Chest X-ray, PA view. Patient: 32 years old, sex M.
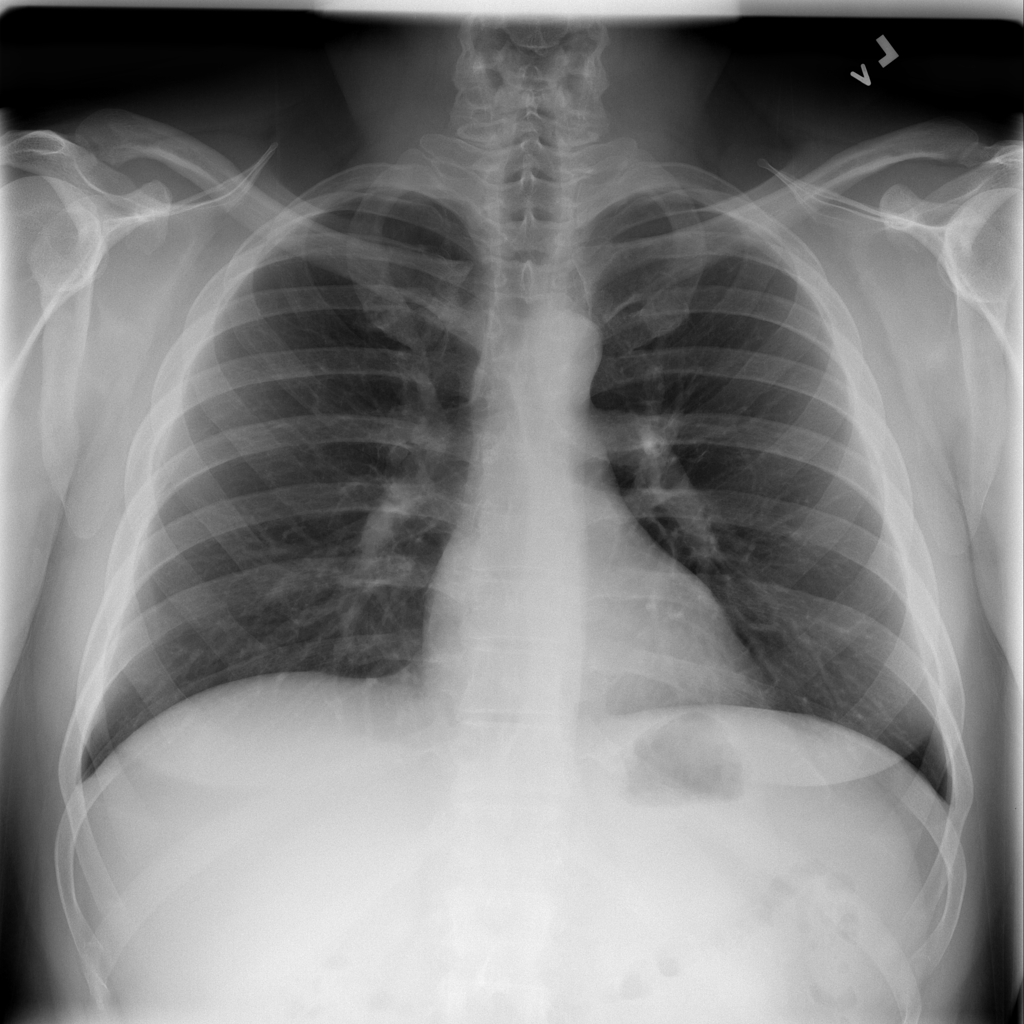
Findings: No Finding